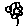
Label: flower